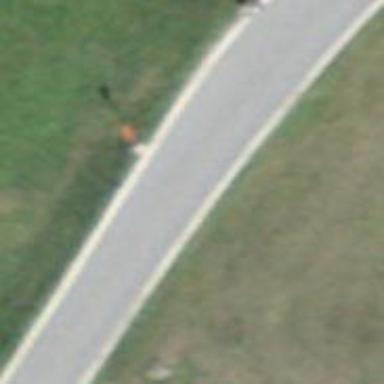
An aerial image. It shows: Pole with roof-covered pipeline marker.